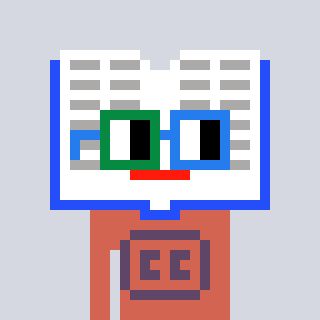
a pixel art character with square green and blue glasses, a dictionary-shaped head and a peachy-colored body on a cool background